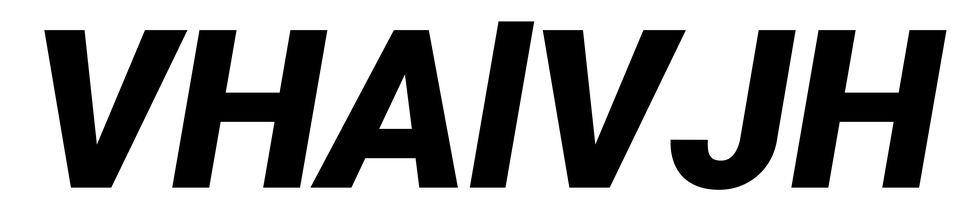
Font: Roboto-Italic_Black_Italic